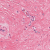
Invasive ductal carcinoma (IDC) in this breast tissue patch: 0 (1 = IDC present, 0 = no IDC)